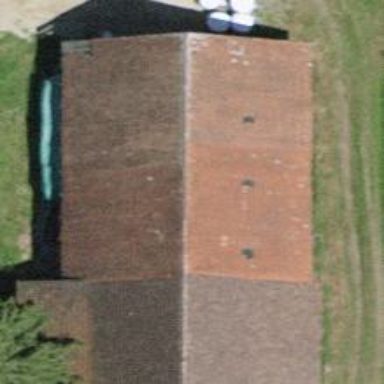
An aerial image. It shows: Barn.